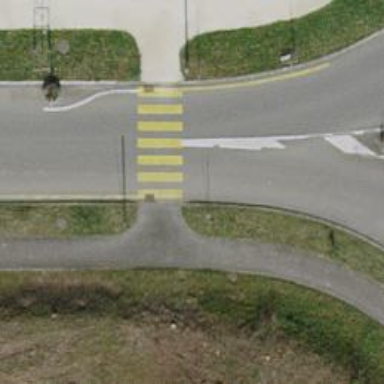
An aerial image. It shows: Compacted footway with zebra crossing.